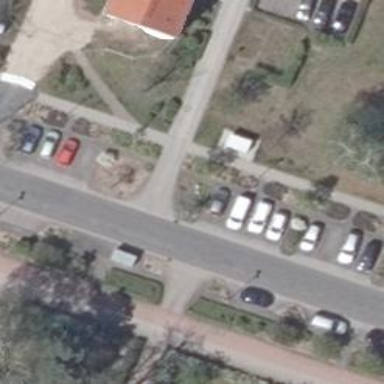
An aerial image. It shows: Sidewalk along the footway.